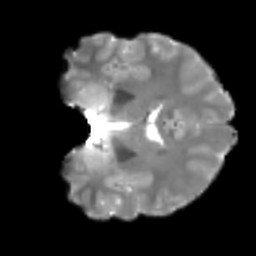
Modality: T2w
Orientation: coronal
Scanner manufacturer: siemens
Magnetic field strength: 3 T
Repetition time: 4 s
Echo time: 0.0594 s